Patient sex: M
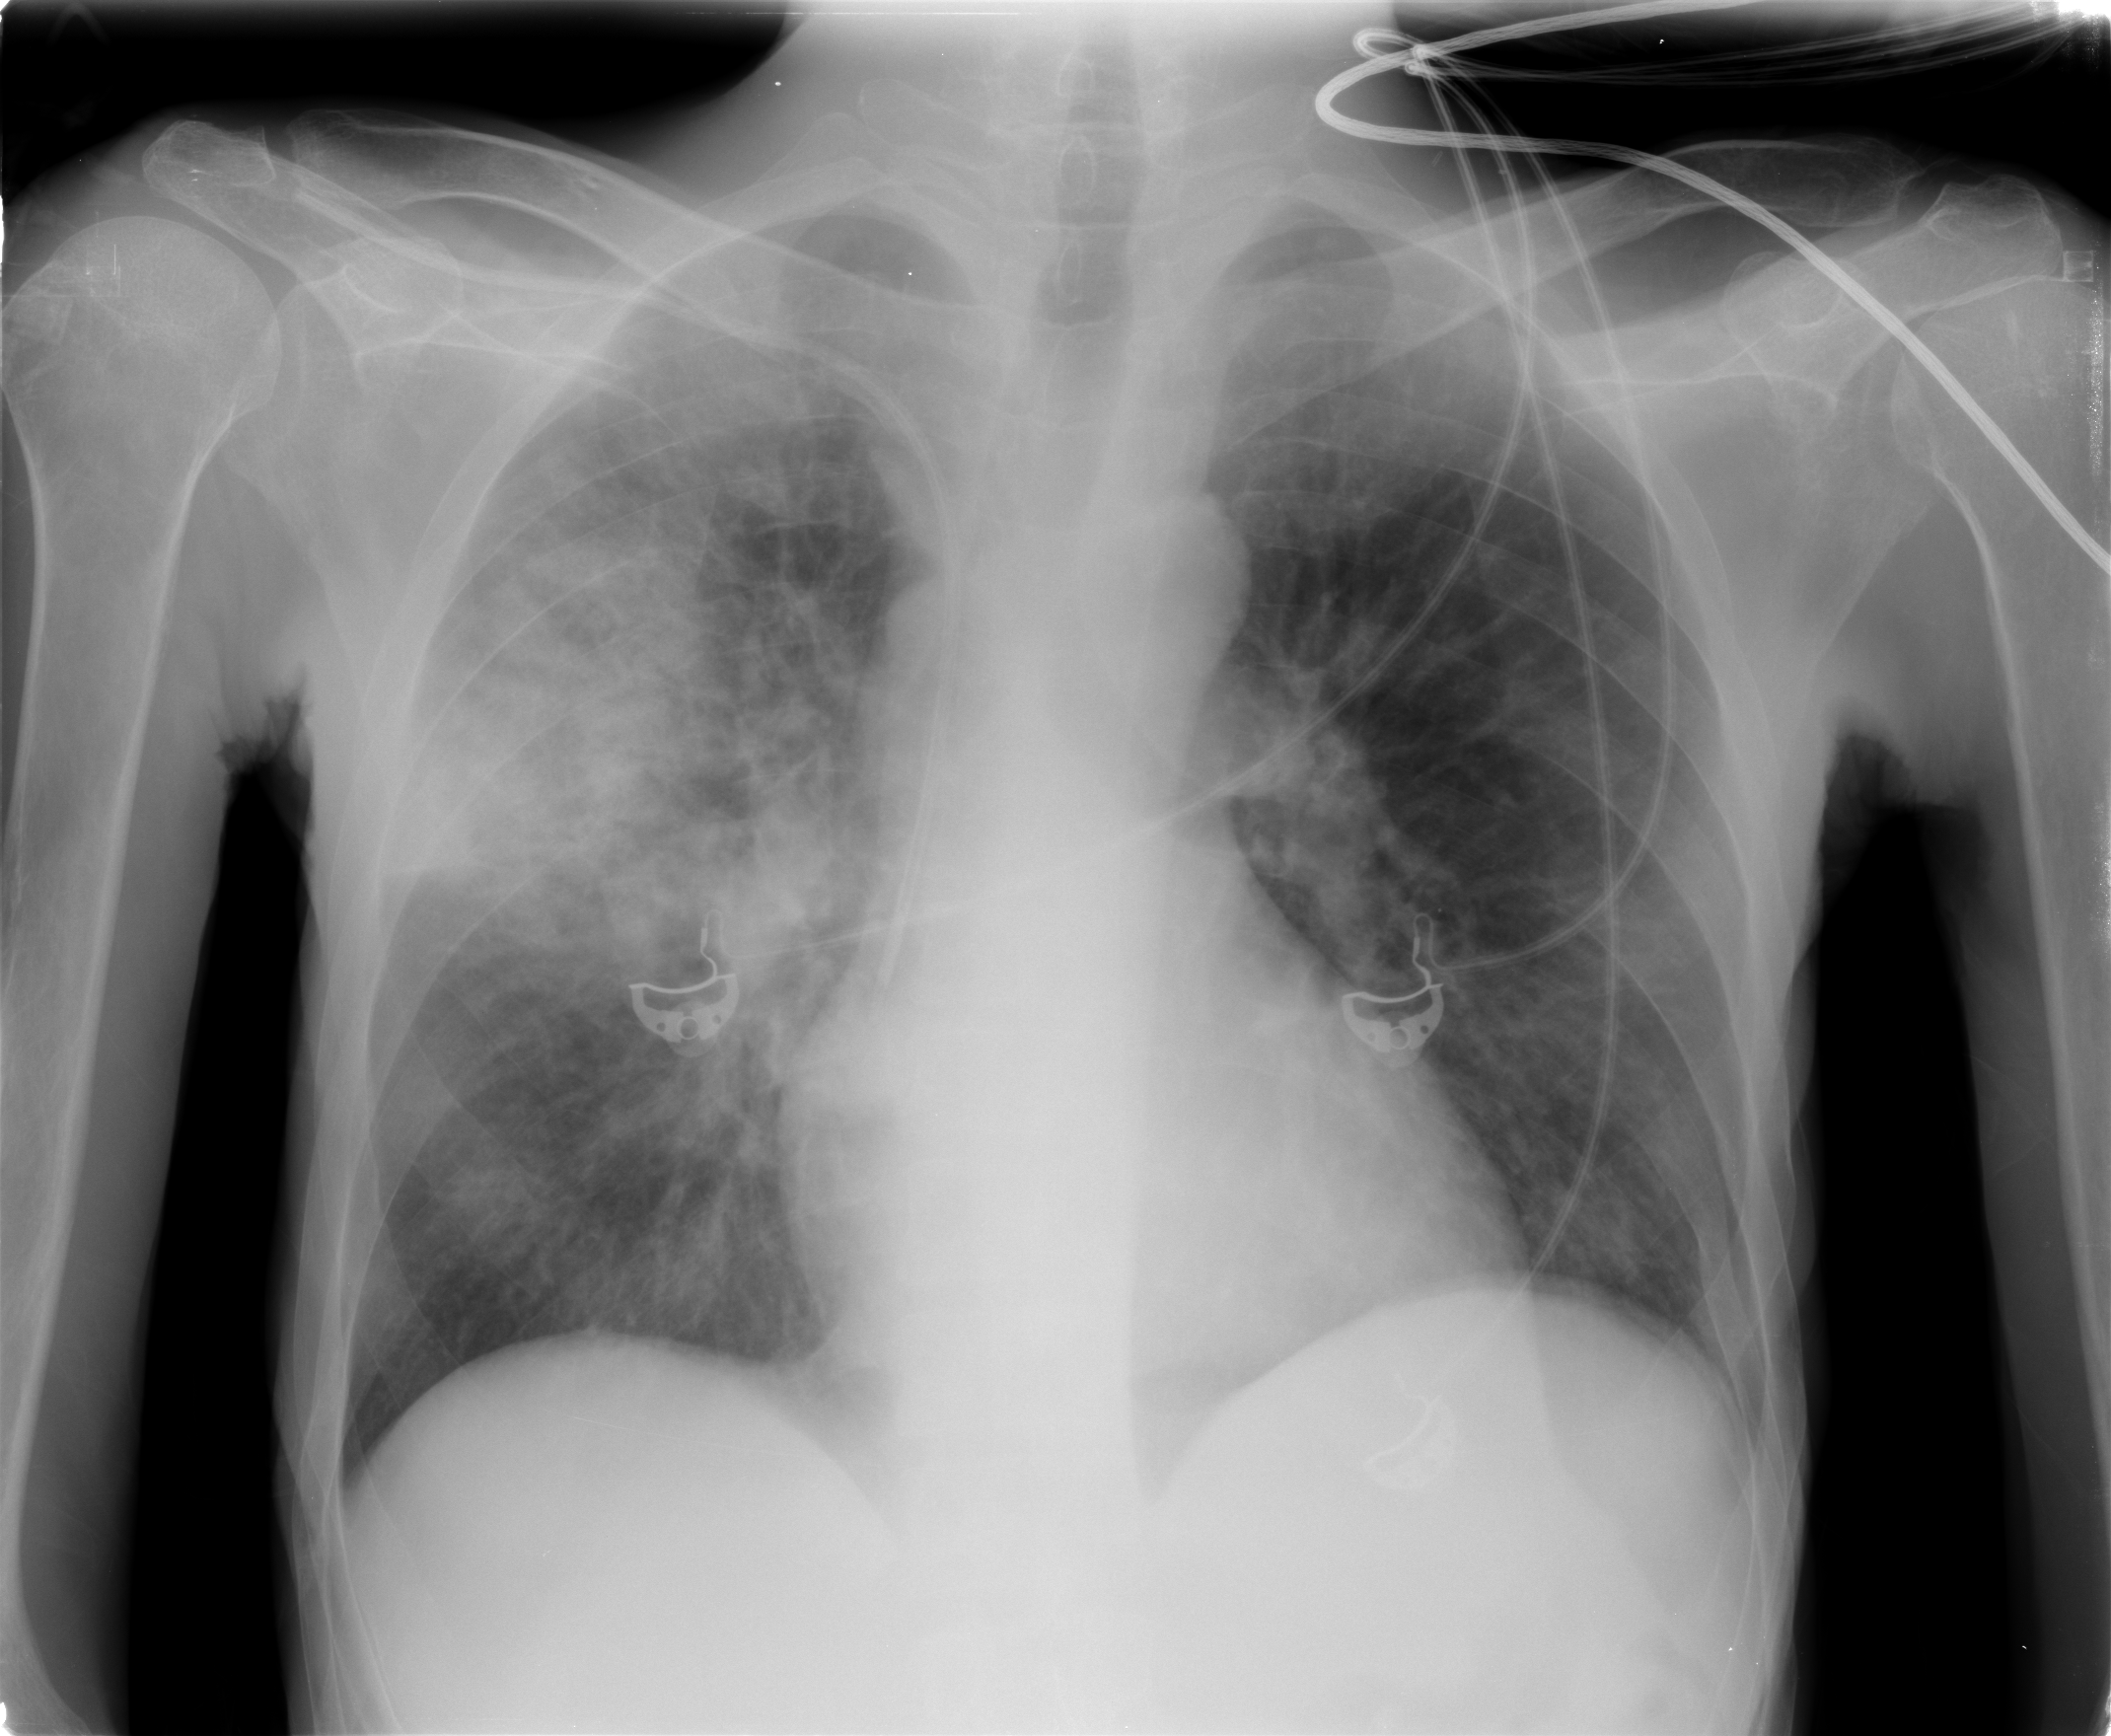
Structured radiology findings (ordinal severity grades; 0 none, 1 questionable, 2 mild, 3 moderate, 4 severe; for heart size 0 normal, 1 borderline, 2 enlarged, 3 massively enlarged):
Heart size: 0
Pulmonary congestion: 0
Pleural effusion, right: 0
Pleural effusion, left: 0
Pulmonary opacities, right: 4
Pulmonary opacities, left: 2
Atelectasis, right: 3
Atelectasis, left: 0